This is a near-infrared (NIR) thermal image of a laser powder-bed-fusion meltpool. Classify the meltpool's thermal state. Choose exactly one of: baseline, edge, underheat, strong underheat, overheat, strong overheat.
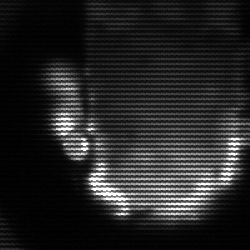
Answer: baseline